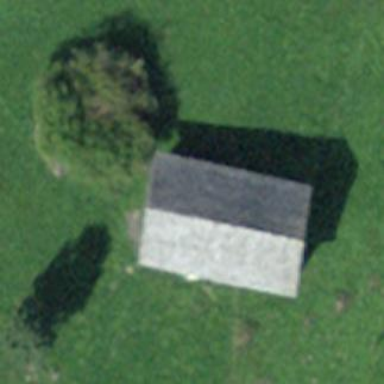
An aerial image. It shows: Barn.